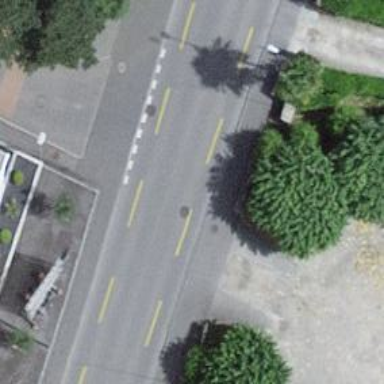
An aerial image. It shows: Asphalt residential road with designated cycle lane on both sides.